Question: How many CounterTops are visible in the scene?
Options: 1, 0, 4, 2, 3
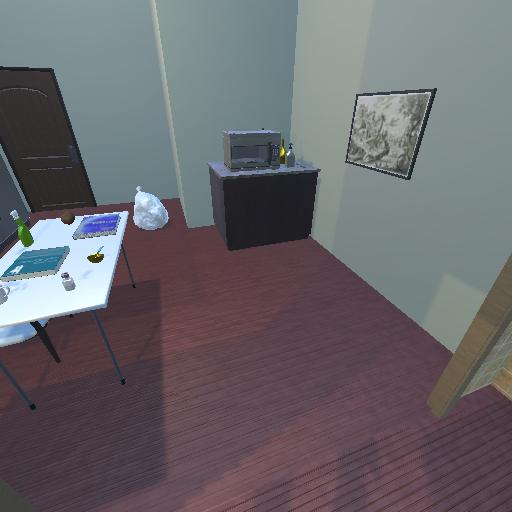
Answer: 1